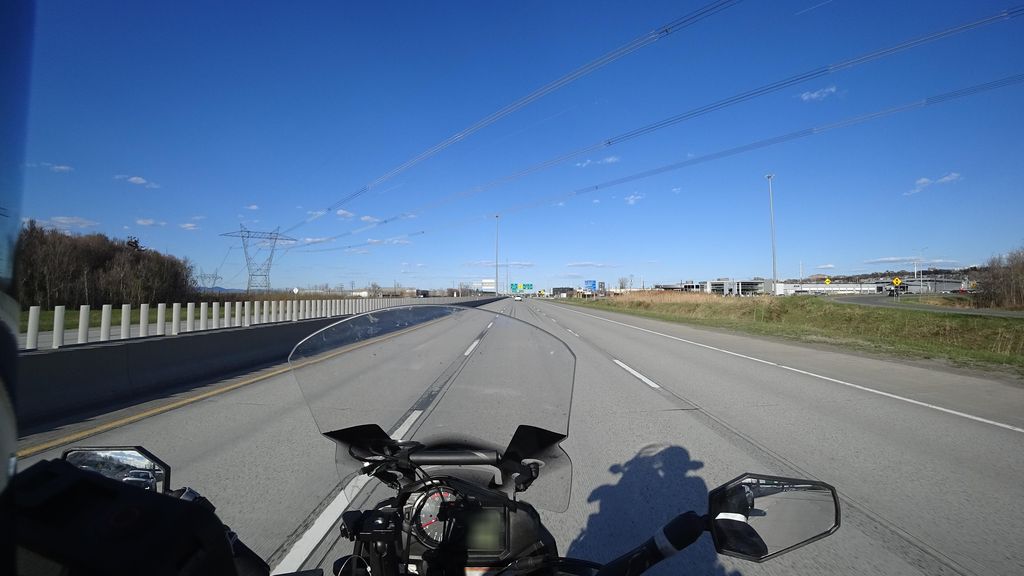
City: quebec_city